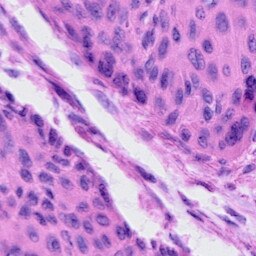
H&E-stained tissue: Cervix